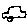
Label: car